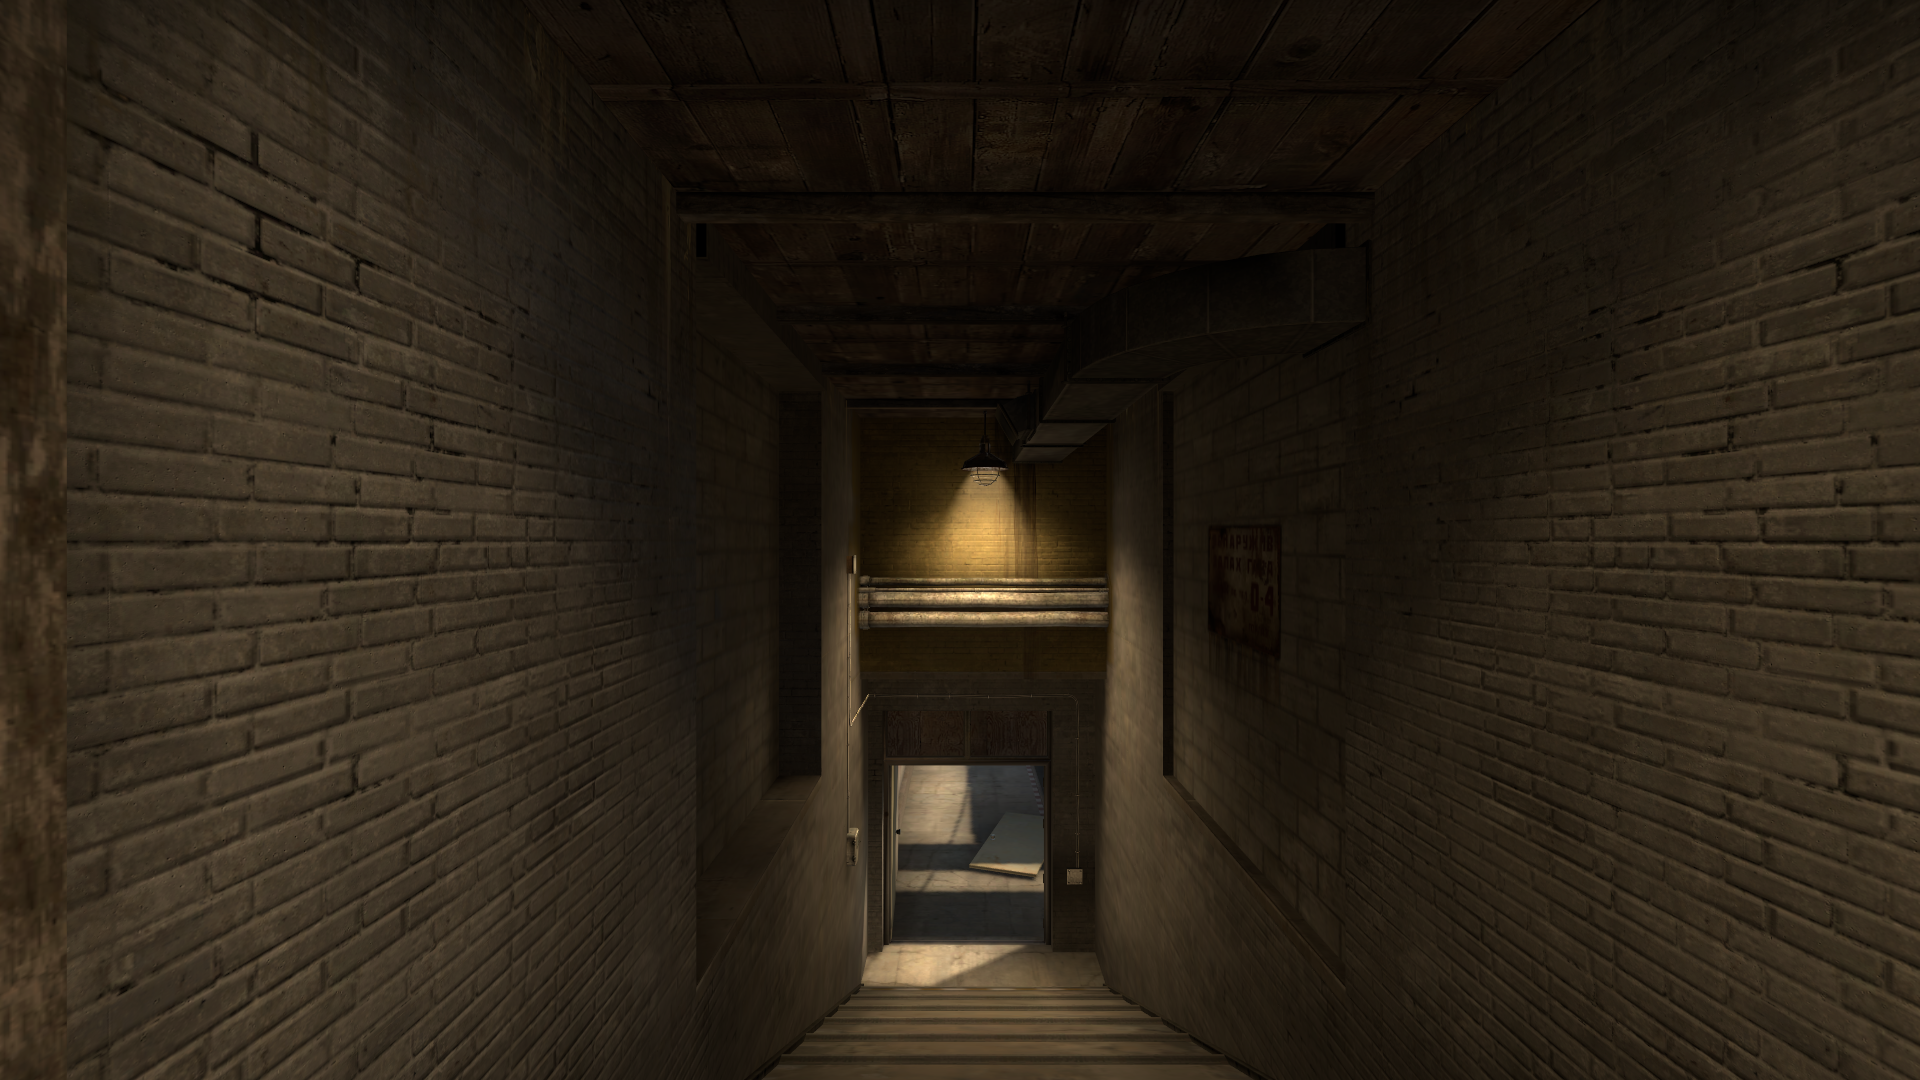
Map: de_train